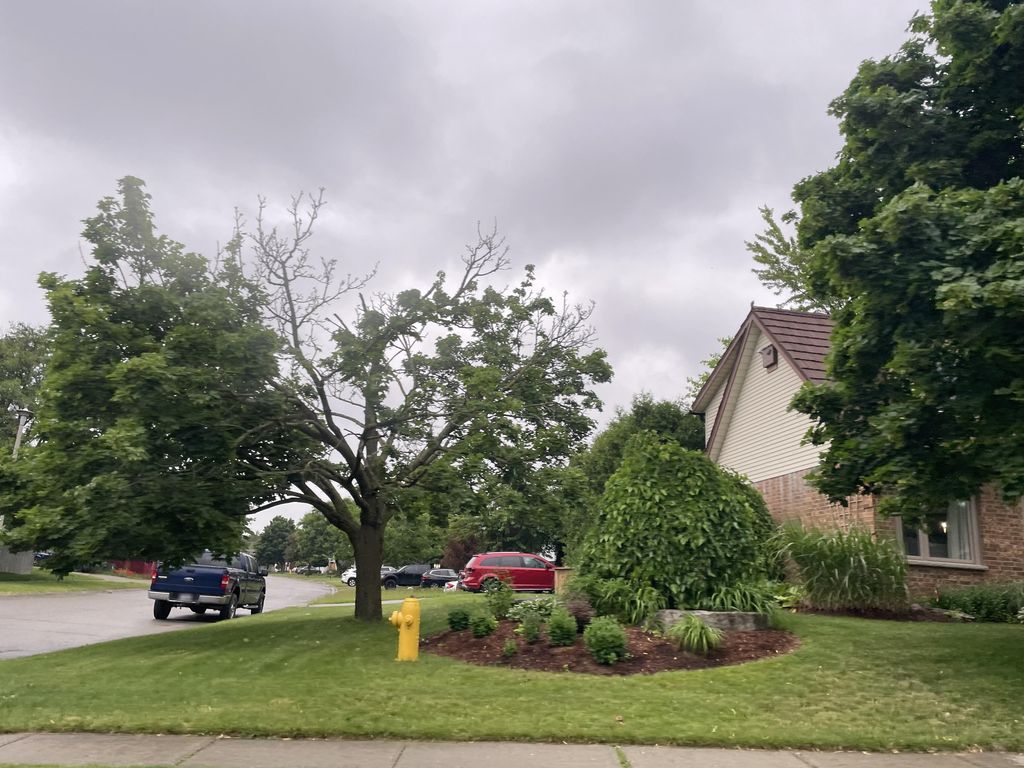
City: kitchener-waterloo